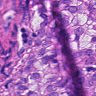
Metastatic tissue present: yes